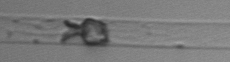
Label: Dactyliosolen_blavyanus